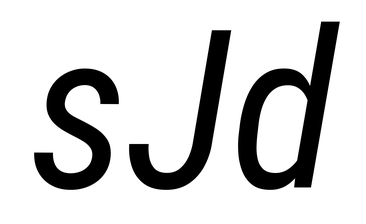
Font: Roboto-Italic_Condensed_Italic